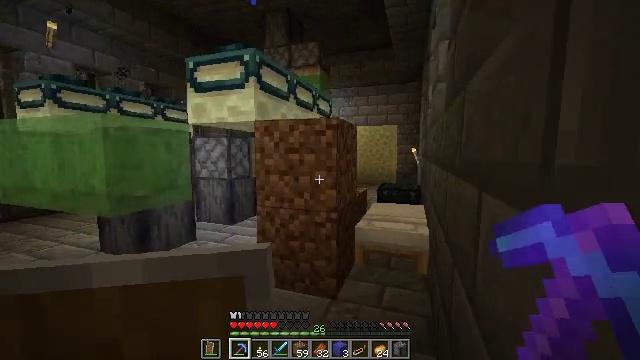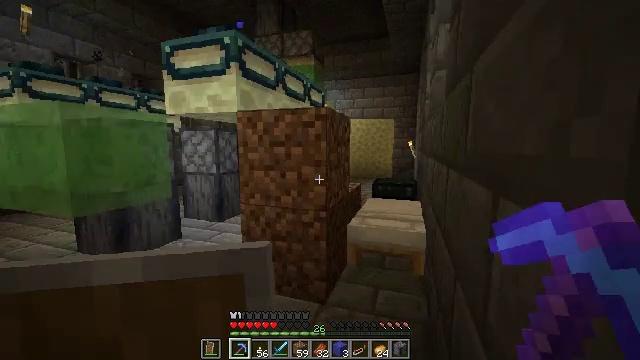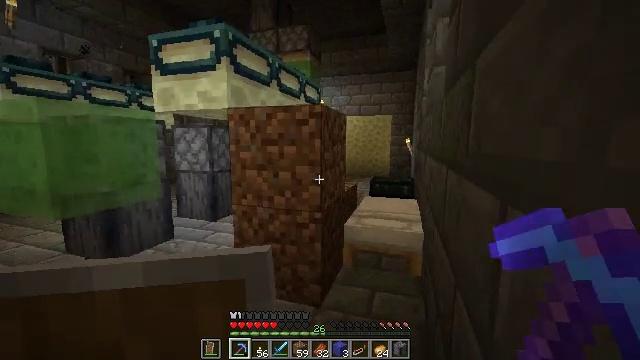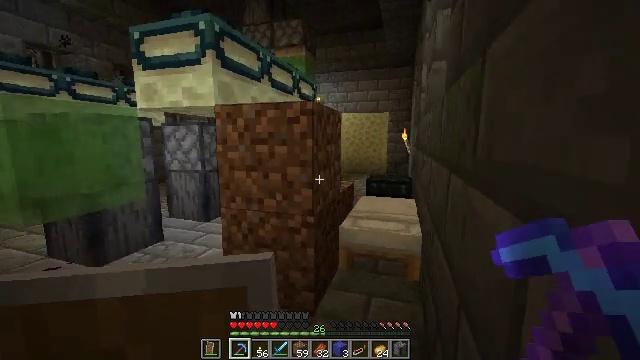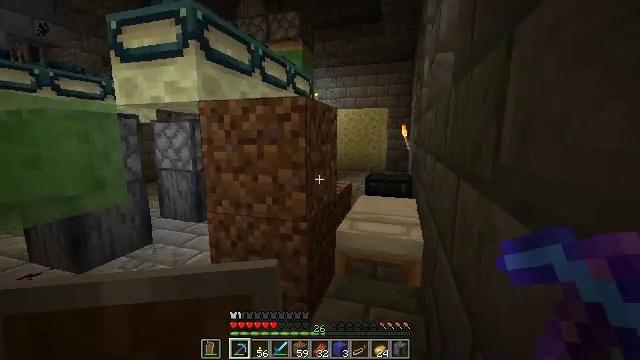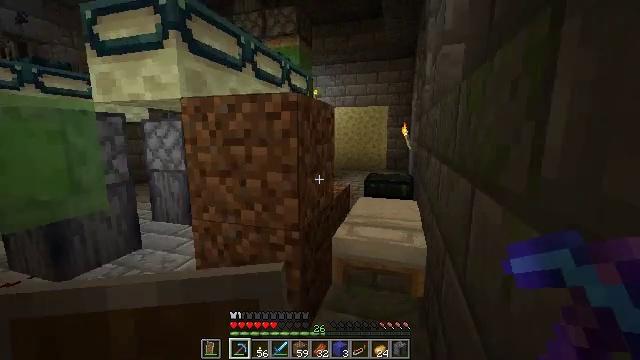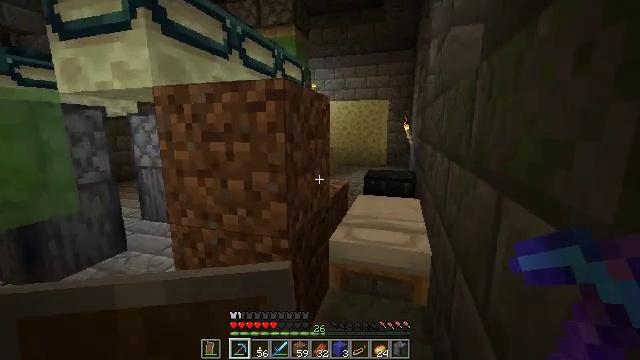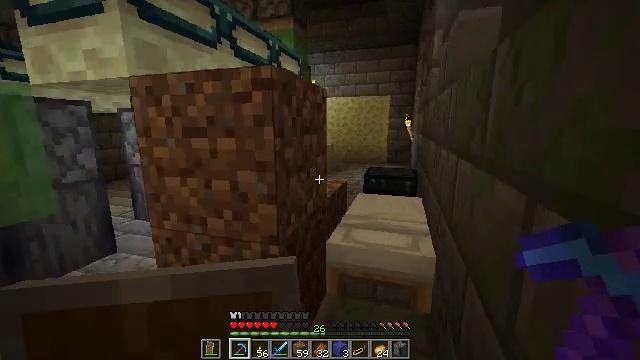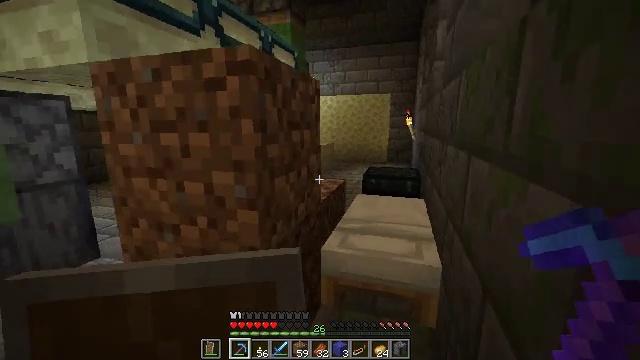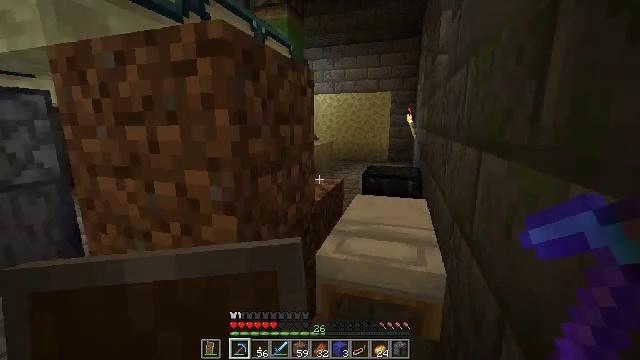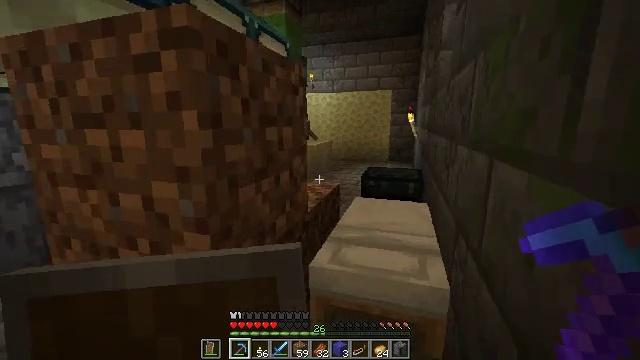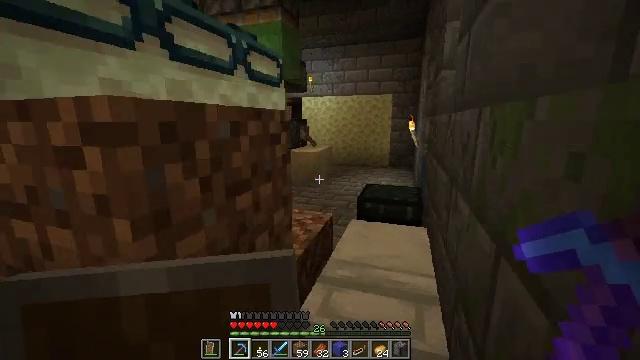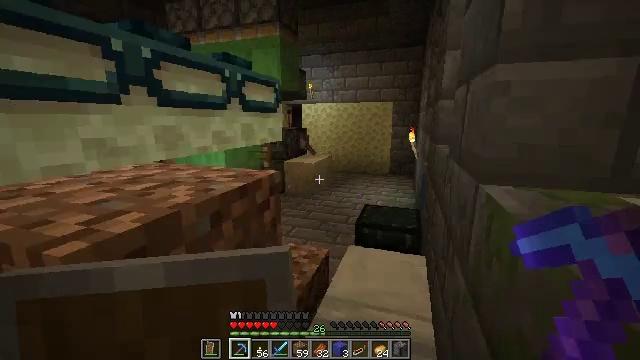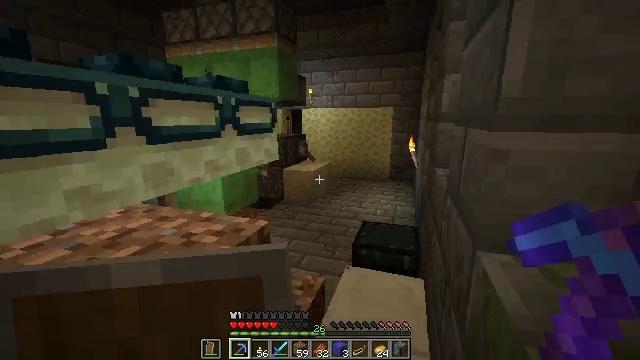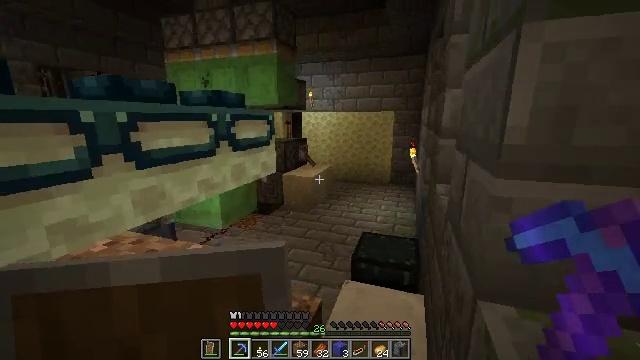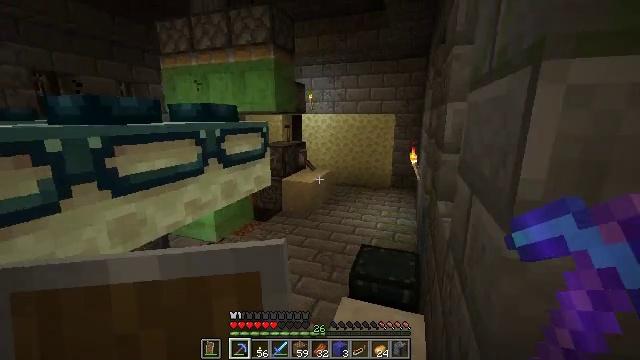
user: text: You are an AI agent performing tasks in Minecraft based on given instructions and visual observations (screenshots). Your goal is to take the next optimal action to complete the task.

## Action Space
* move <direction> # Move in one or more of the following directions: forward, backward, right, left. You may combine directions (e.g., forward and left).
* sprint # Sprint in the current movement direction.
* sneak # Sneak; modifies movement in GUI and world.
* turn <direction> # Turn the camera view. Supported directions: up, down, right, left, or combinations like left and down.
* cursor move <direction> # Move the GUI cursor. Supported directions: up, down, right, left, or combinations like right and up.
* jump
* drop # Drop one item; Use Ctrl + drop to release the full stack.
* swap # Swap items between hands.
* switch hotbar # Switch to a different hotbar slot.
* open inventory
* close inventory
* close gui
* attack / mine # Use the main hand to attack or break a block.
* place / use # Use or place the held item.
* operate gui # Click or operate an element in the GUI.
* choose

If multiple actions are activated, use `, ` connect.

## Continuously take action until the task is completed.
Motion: motion action
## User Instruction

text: Gather the sticky piston from a redstone contraption.
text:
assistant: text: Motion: move forward and move right, turn down
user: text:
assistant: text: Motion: move forward and move right
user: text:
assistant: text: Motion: move forward and move right
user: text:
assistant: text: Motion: move forward and move right
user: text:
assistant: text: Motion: move forward and move right
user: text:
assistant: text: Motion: move forward and move right, turn down
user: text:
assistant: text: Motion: move forward and move right
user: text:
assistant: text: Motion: move forward and move right
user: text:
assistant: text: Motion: move forward and move right
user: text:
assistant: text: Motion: move forward and move right
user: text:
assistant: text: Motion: move forward and move right, jump
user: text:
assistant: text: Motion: move forward and move right, jump
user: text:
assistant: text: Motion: move forward and move right, jump
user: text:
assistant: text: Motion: move forward and move right, jump
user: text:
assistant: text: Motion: move forward and move right
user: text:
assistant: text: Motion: move forward and move right
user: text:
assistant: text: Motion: move forward and move right
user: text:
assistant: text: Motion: move forward and move right
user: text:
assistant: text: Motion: move forward and move right
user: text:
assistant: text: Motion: move forward and move right, turn left
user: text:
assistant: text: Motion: move forward and move right, turn left
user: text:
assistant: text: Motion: move forward and move right
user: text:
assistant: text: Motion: move forward and move right, turn left
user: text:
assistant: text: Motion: move forward and move right, turn left
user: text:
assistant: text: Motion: move forward and move right, turn left
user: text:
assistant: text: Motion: move forward and move right, turn left
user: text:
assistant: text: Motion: move forward and move right, turn left
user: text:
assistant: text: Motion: move forward and move right, turn left
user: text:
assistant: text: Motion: move forward and move right, turn left
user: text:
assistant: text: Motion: move forward and move right